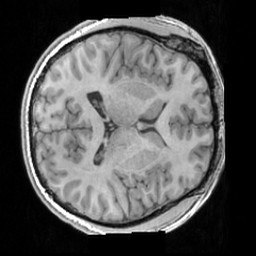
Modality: T1w
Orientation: axial
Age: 24
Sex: male
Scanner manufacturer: siemens
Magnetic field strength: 3 T
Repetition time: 1.63 s
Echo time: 0.00311 s